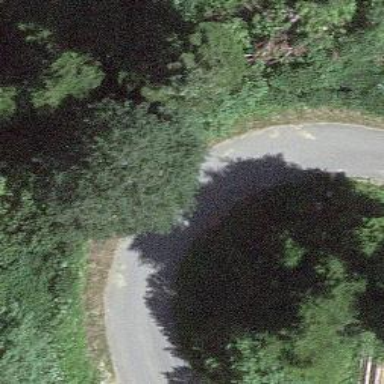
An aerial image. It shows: Unclassified road with grade 1 track type.